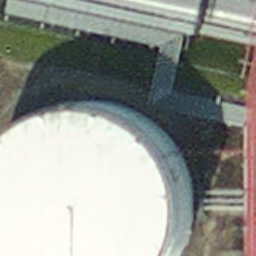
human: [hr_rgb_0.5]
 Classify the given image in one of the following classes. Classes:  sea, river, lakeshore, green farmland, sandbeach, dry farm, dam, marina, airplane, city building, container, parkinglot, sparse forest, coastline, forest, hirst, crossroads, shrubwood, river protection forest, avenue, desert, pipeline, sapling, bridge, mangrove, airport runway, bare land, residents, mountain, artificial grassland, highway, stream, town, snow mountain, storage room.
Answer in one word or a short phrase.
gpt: storage room